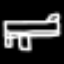
Label: bed